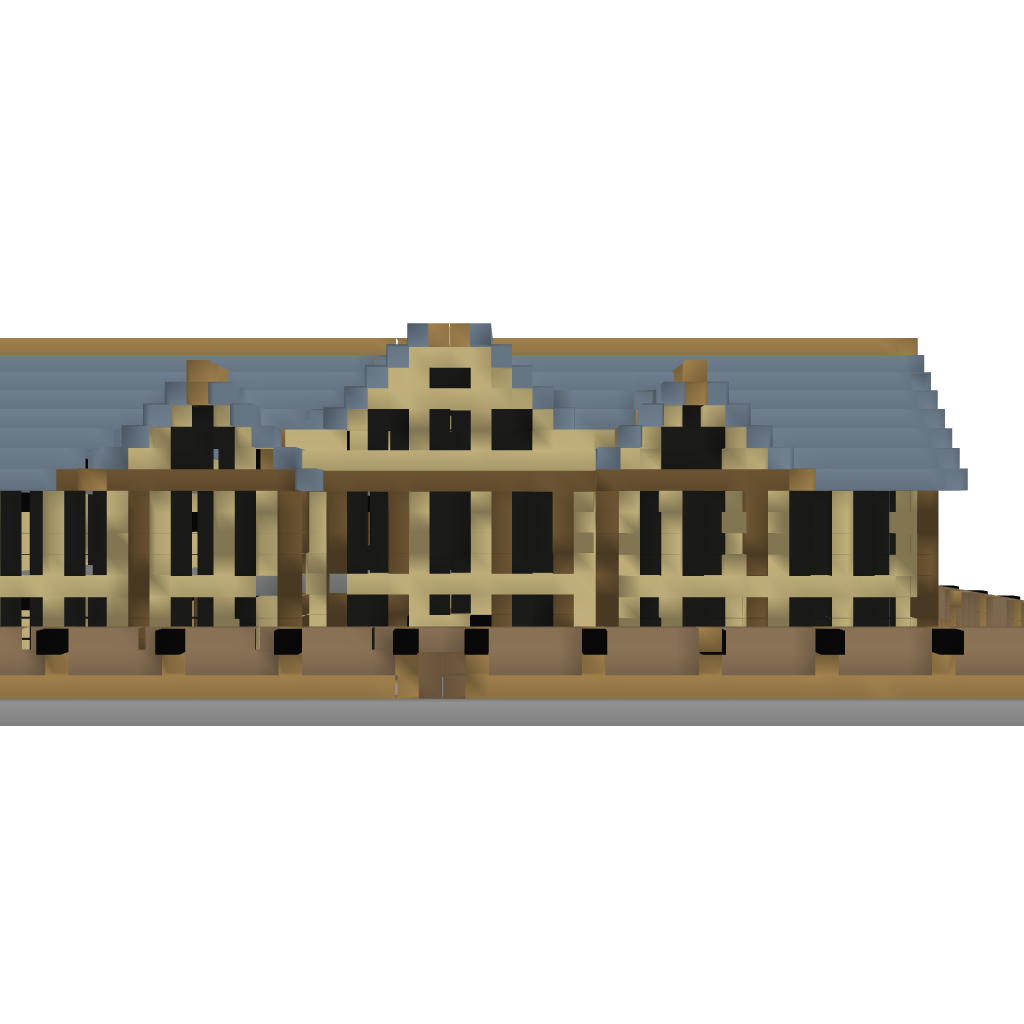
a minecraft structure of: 2 Floor Mansion